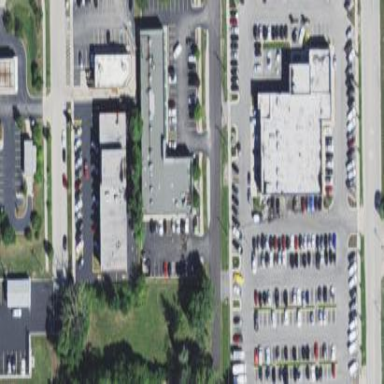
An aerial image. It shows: Retail area.